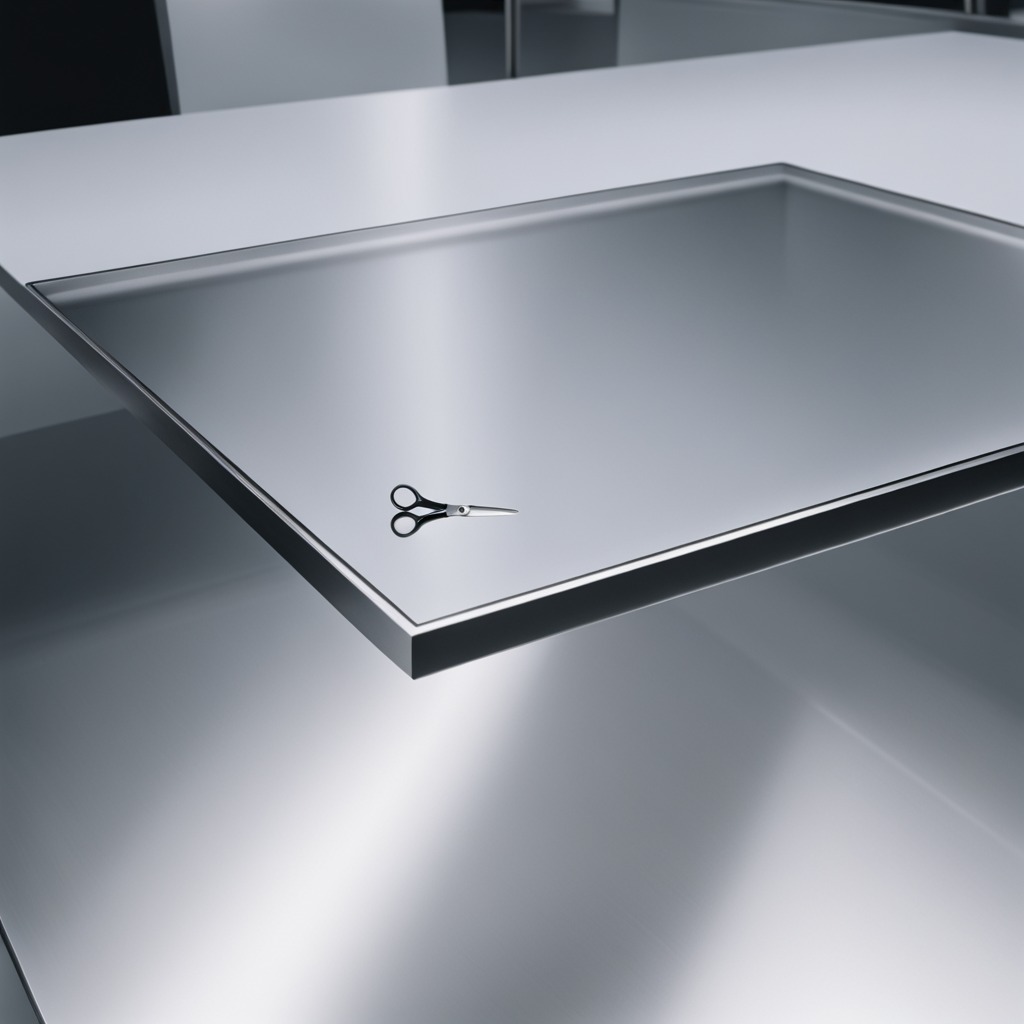
A scissor is lying on the stainless steel table in a high-end prototyping lab.